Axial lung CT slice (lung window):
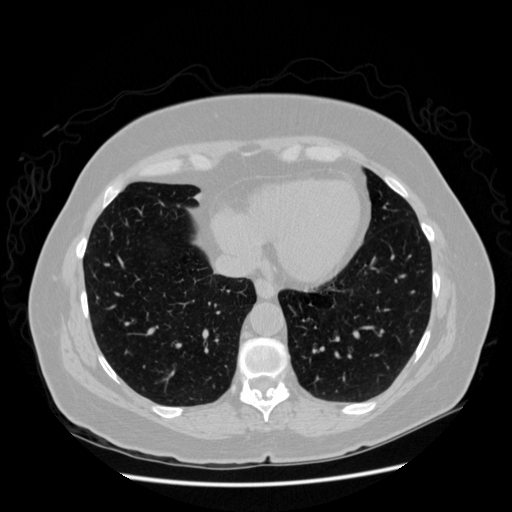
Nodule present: no